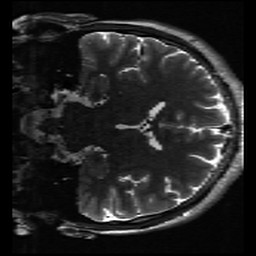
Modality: inplaneT2
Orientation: coronal